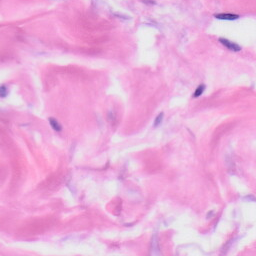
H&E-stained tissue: Skin